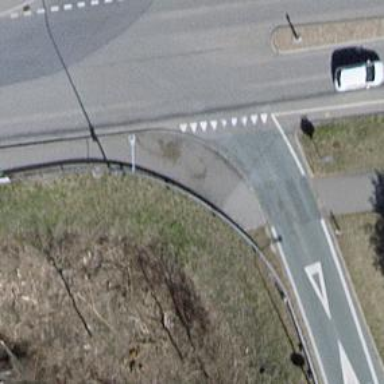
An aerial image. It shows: Unmarked crossing on the road.